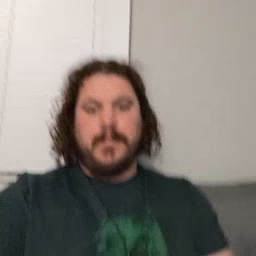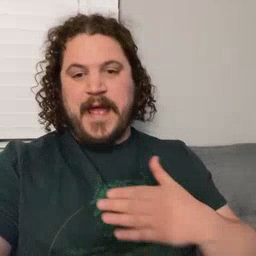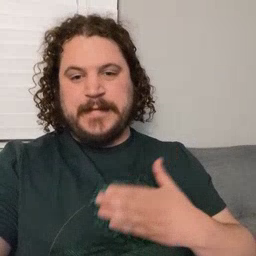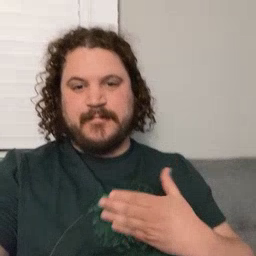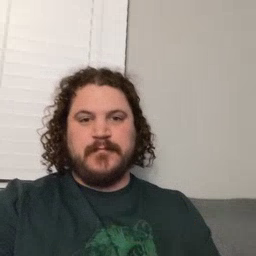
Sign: happy